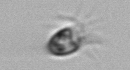
Label: Balanion